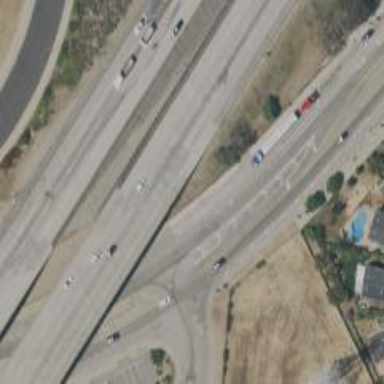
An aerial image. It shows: Primary highway with asphalt surface and cycle track.